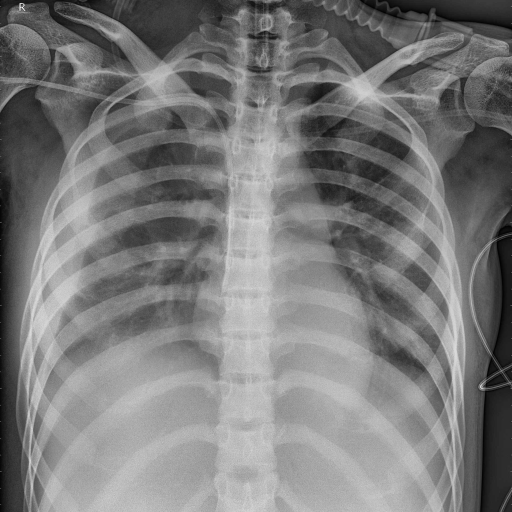
Finding: PNEUMONIA